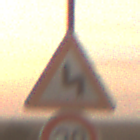
Verkehrszeichen: DoppelkurveZunaechstLinks
Zusatzzeichen unten: Geschwindigkeit30
Umgebung: Outdoor, Nature
Tageszeit: SunriseSunset
Wetter: PartlyCloudy
Licht: Natural
Jahreszeit: NotSpecified
Kontrast: LowContrast